Field crop: maize
Growth stage: 1
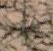
Species: salsola